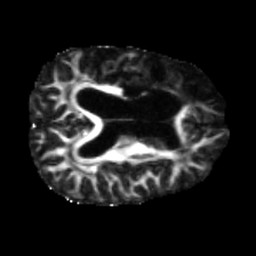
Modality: FA
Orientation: axial
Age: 56
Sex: male
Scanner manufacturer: siemens
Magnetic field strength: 3 T
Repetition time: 5.47 s
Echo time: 0.0854 s